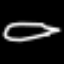
Label: pencil